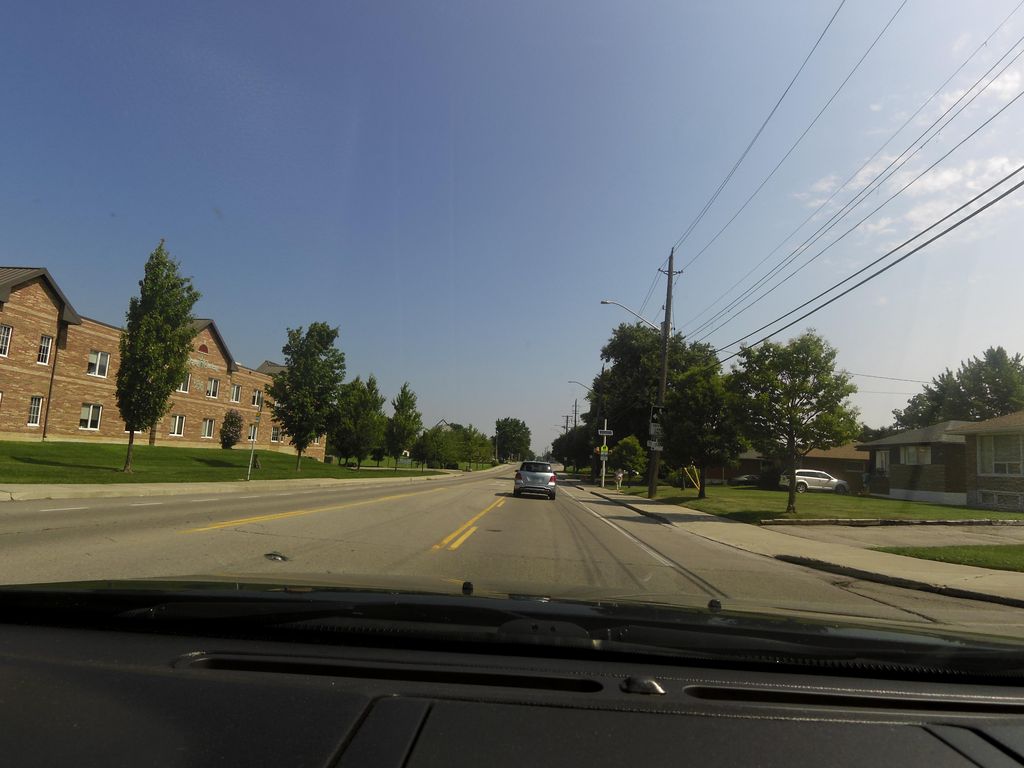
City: hamilton